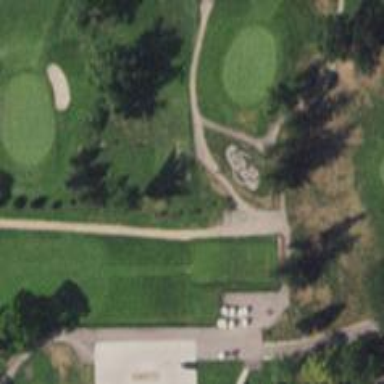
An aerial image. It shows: Service road designated as golf cart path.